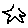
Label: star